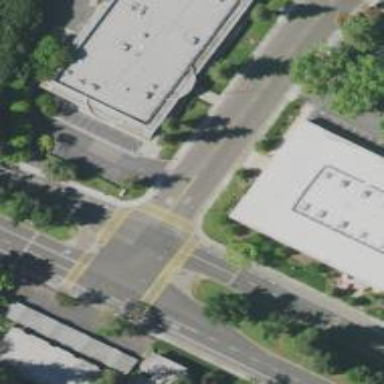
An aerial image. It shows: Uncontrolled and marked road crossing.